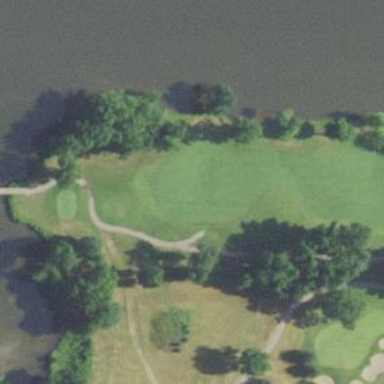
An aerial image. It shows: View of golf hole.